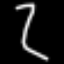
Label: squiggle